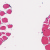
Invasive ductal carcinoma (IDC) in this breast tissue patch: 0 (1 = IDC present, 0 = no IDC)